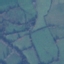
Land use / land cover class: Pasture